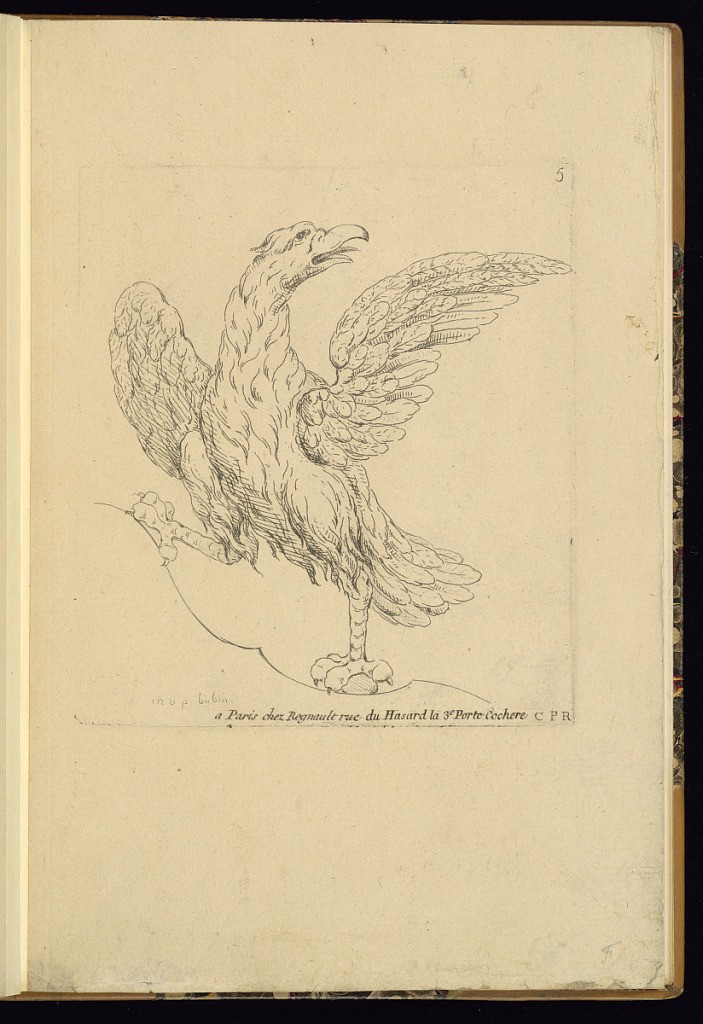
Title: Metalwork Design
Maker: Babin, French, ca. 1750
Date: ca. 1780
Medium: Etching on paper
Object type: Print
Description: Design for ironwork/ metalwork - an eagle supporting a blank coat of arms. The plate is numbered and signed.